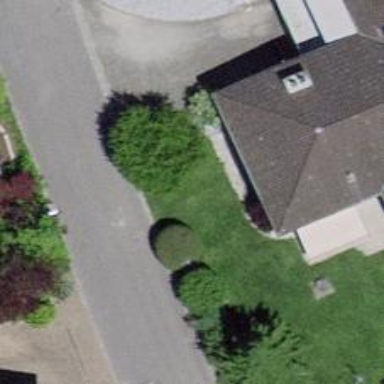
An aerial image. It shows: Shrub in its natural environment.